Question: Im using a Drupal 7.22 installation for my website.
I keep getting an error in IE for one of my JS files.
The error in IE states
'''
Line: 32
Error: Not implemented
'''

This issue only occurs in IE 9 and older and only in Internet Explorer. Chrome, FireFox, ect work without any problem.
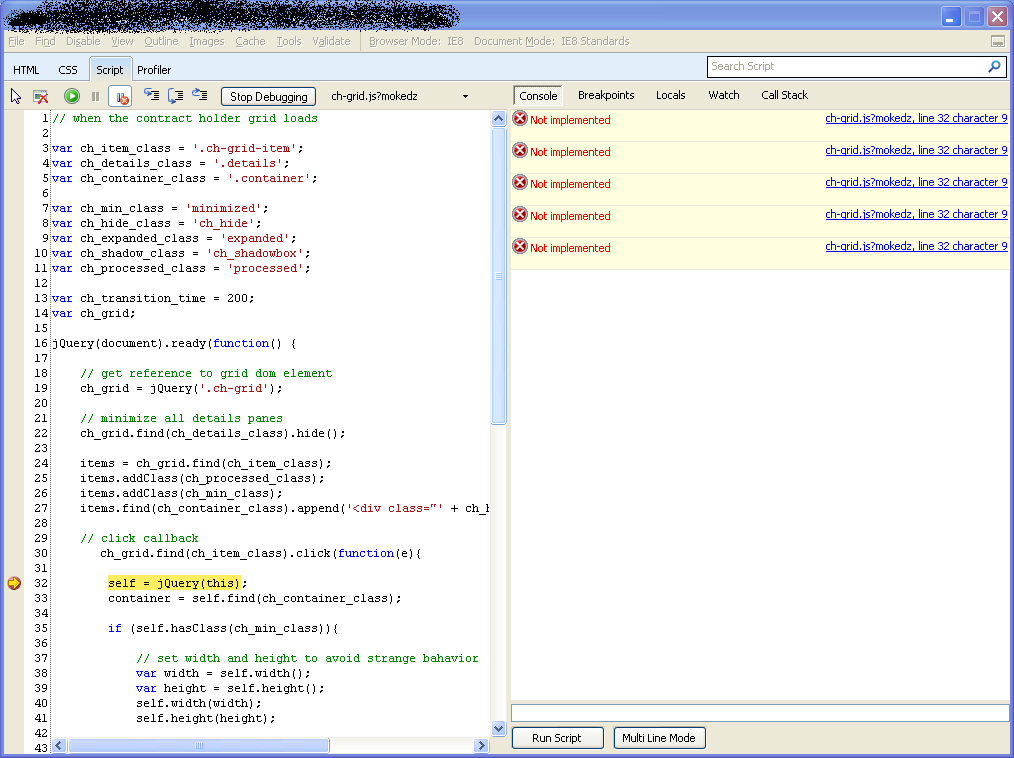
Answer: <URL> is a global variable an alias for 'window'. You cannot change the value of the 'window' variable.
You need to use 'var' to make it a local variable:
'''
var self = jQuery(this);
'''
P.S. You should use 'var' for every variable, you don't want to start creating global variables.